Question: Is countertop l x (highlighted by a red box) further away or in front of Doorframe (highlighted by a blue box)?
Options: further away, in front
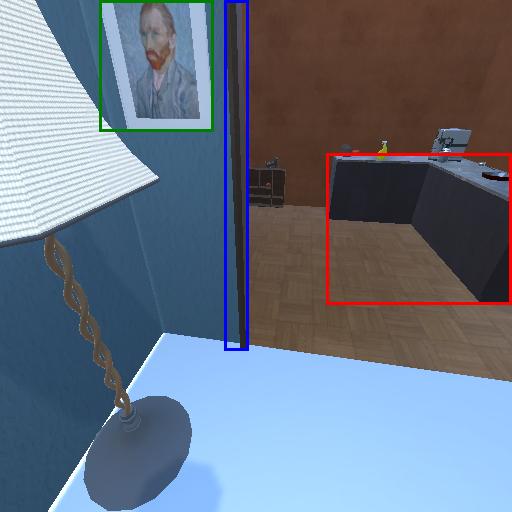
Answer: further away